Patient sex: F
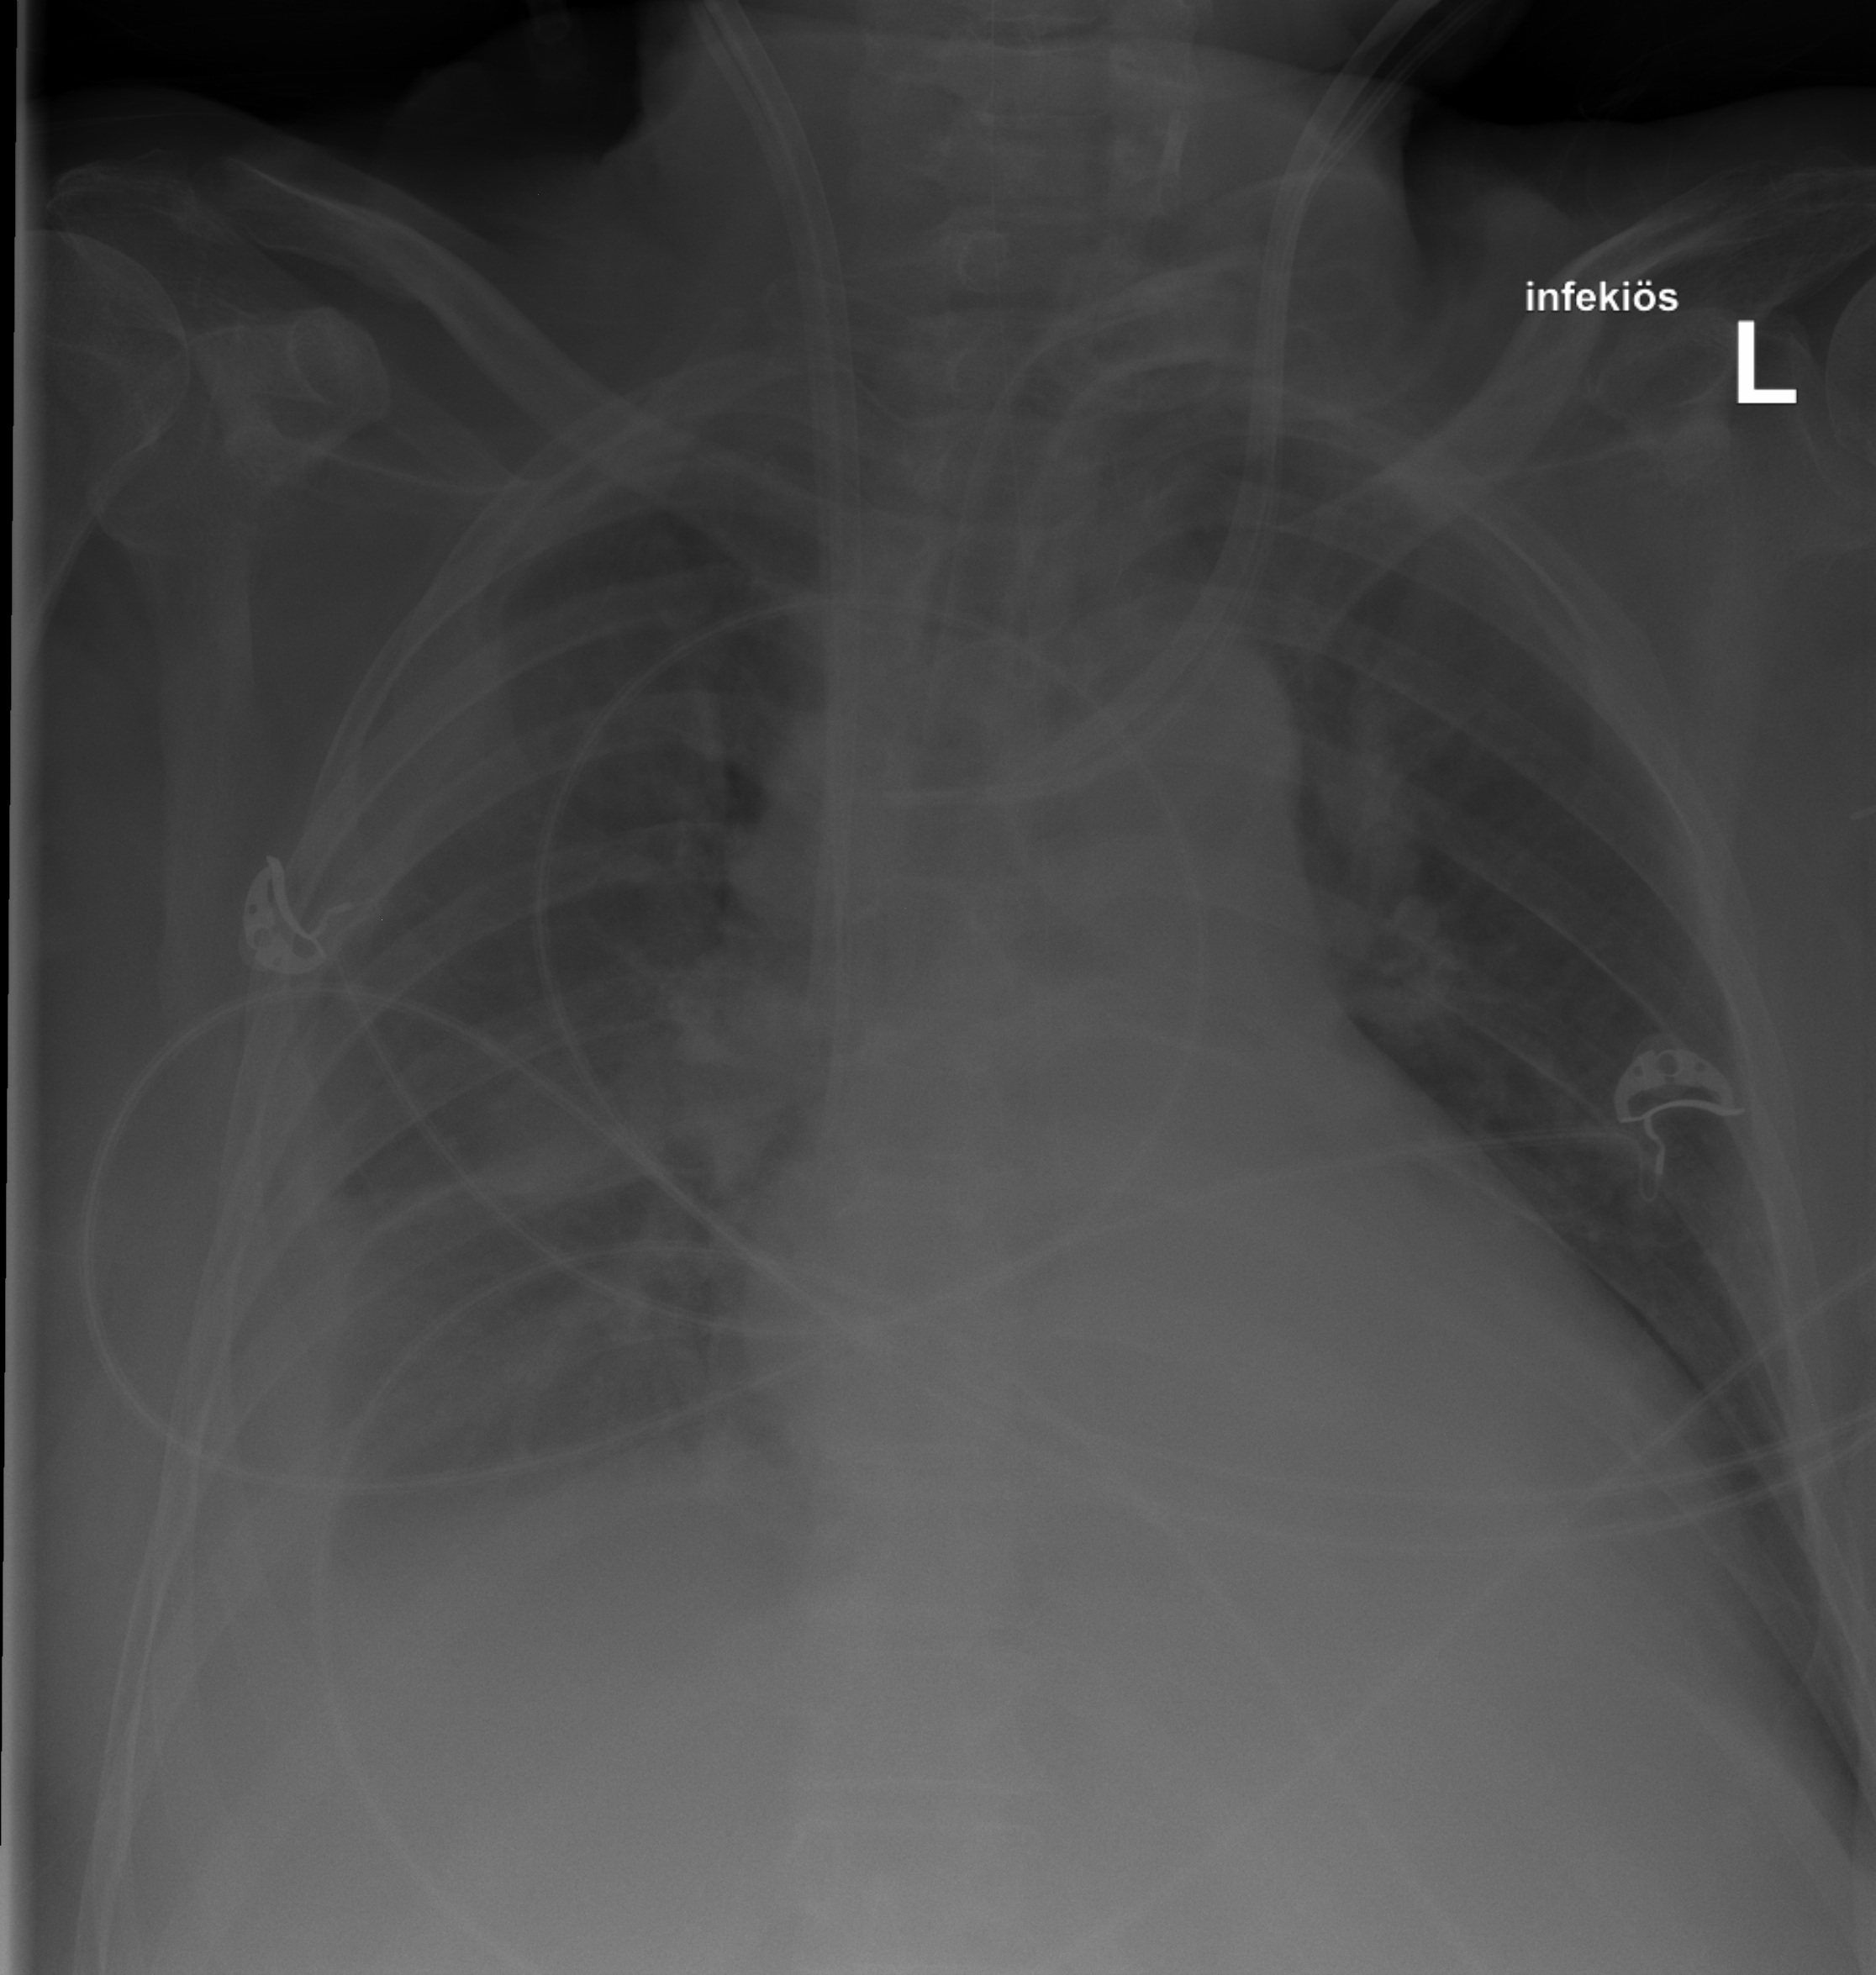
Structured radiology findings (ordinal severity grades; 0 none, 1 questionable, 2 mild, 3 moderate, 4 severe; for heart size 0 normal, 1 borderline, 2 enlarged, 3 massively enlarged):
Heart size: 2
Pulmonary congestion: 0
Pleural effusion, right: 2
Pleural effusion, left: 0
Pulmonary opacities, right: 0
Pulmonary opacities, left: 0
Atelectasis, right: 2
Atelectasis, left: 0